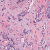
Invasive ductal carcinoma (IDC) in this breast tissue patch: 1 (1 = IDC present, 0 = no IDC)